Aerial crown-view tile of a tropical tree (Barro Colorado Island, Panama), acquired 20241216:
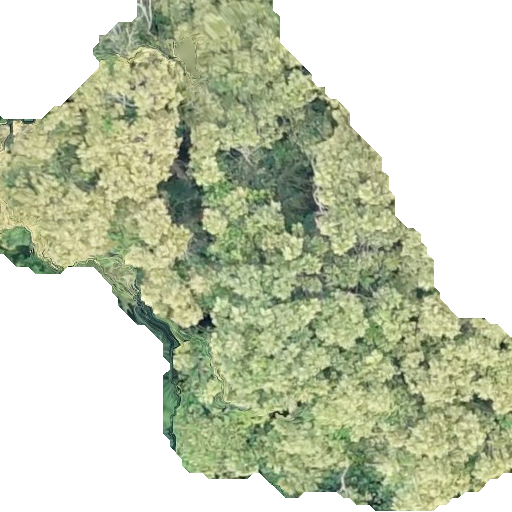
Species: Dipteryx oleifera
GBIF accepted scientific name: Dipteryx oleifera
Crown area: 251.089 m²